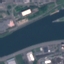
Land use / land cover: River